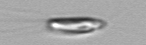
Label: Chrysochromulina